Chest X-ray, PA view. Patient: 31 years old, sex M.
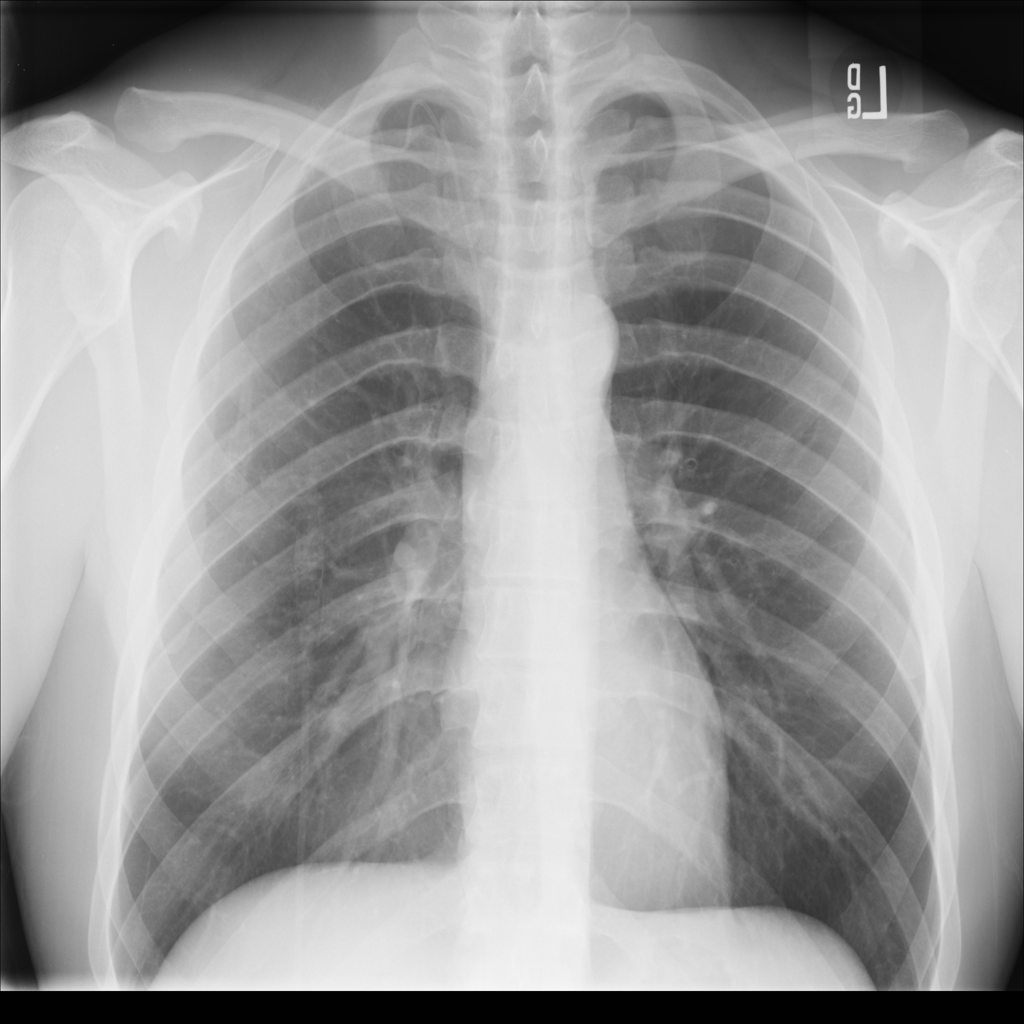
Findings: Mass